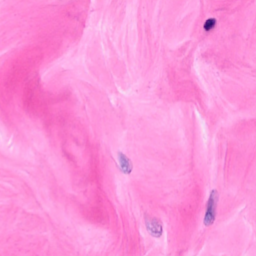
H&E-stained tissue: Breast